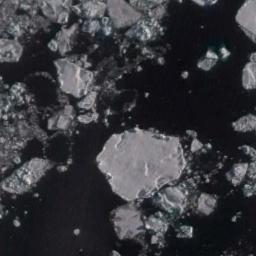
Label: sea_ice